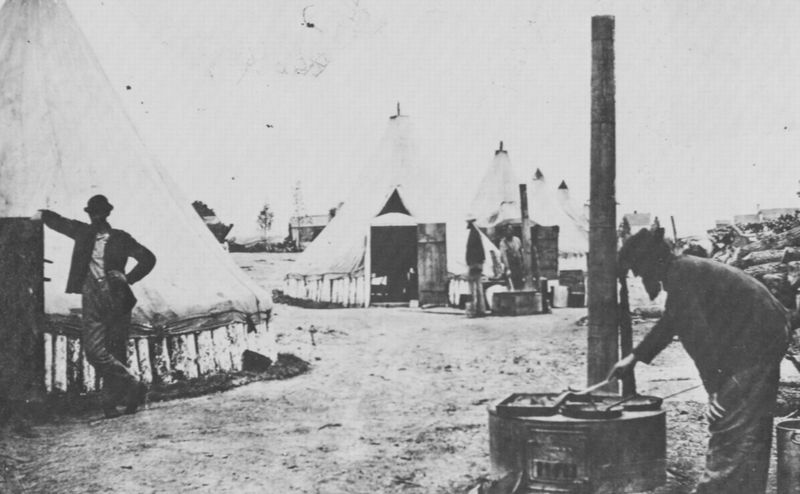
Titel: Kochen im Lager
Künstler: Mathew B. Brady
Schlagwörter: himmel, mann, sand, grau, holz, hut, männer, schwarz, säule, tür, weiss, bart, jacke, stehen, erde, feld, gitter, boden, kamin, ofen, schornstein, türen, amerika, platz, essen, foto, fotografie, photographie, melone, eingang, pfahl, schwarz weiß, zille, photo, küche, braten, lässig, kochen, westen, eimer, koch, zelt, zelte, lager, herd, pfannen, indianer, wärmen, kochstelle, camp, camping, grill, zubereitung, jurten, provisorium